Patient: sex F, age 58
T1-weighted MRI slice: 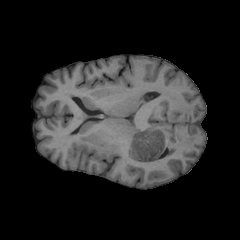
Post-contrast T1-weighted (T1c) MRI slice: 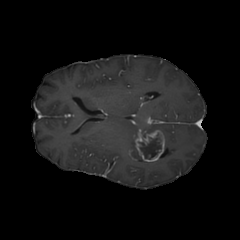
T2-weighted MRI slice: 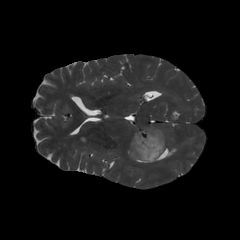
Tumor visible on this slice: yes
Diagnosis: Glioblastoma, IDH-wildtype
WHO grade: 4